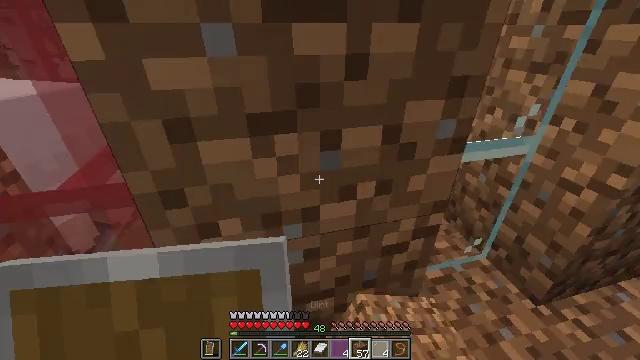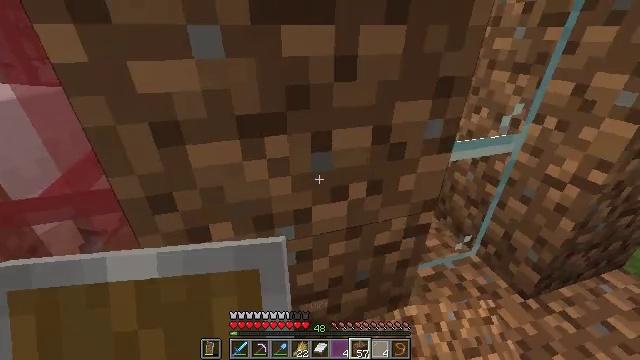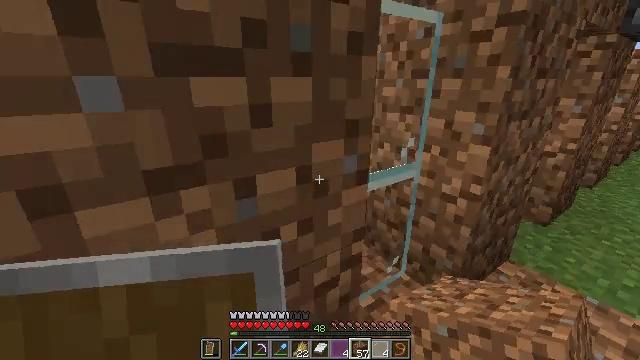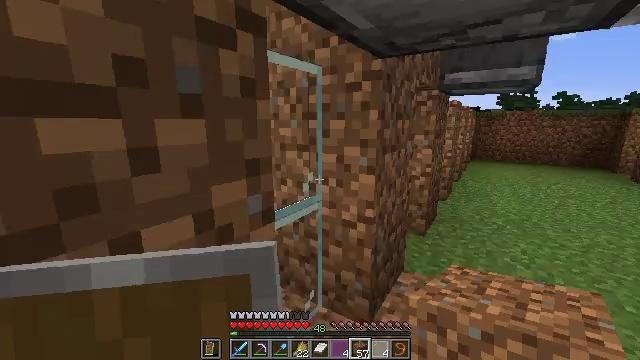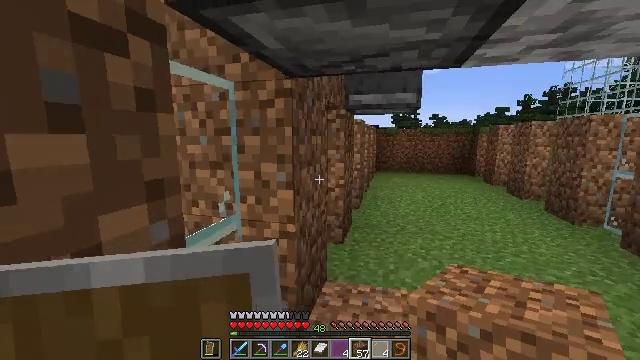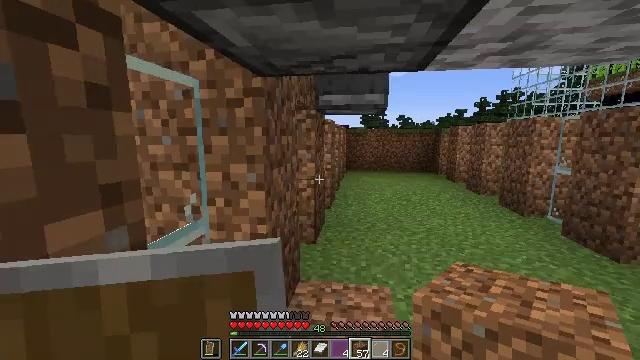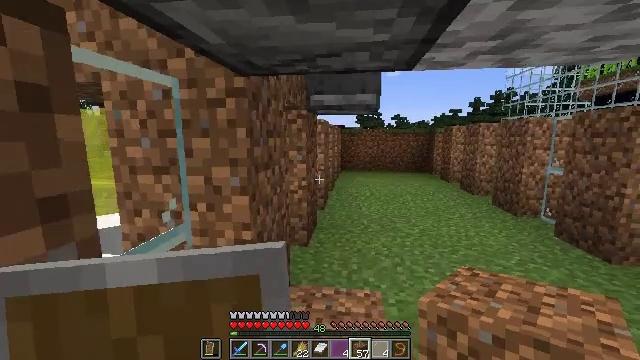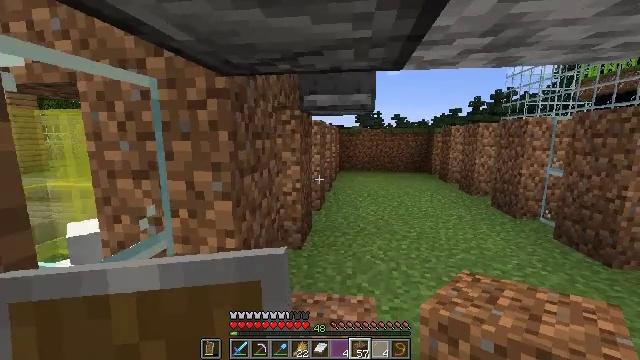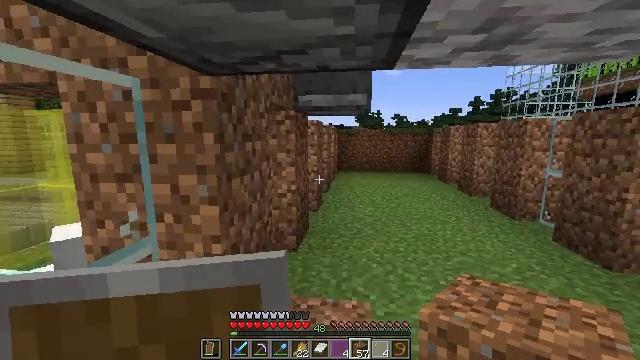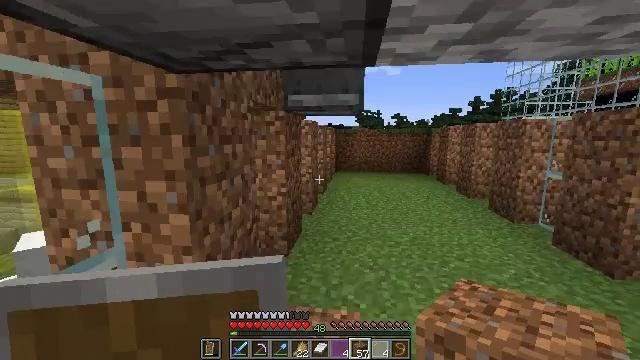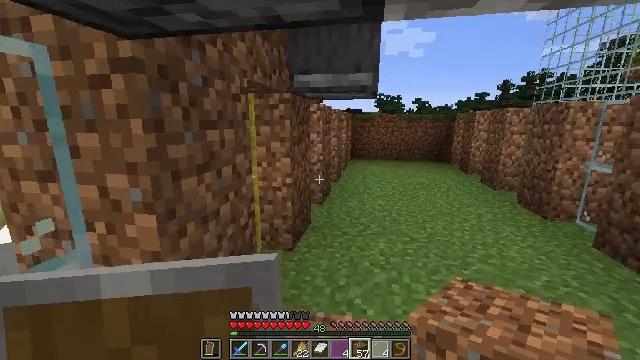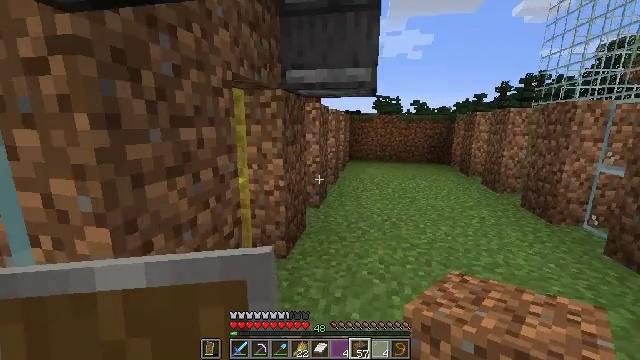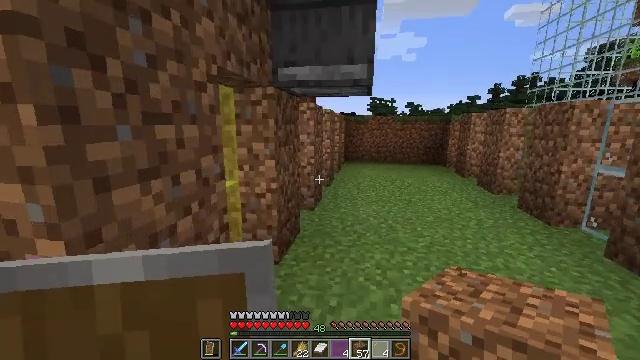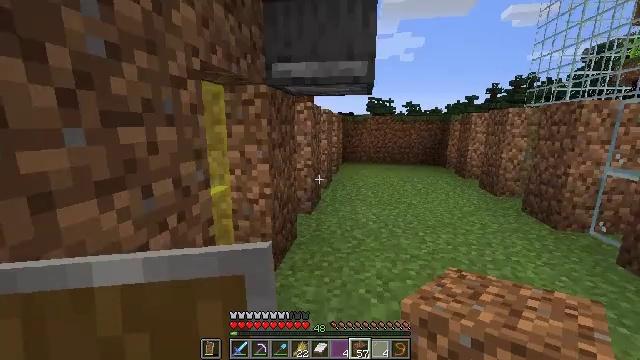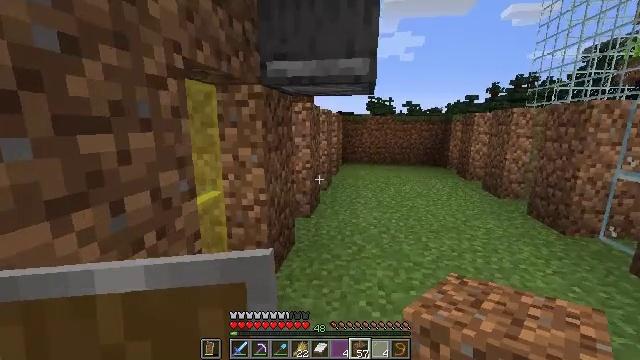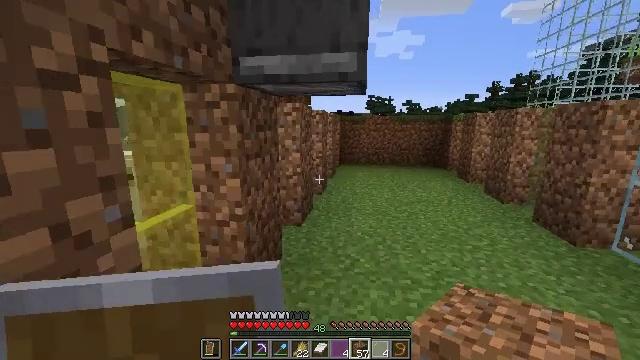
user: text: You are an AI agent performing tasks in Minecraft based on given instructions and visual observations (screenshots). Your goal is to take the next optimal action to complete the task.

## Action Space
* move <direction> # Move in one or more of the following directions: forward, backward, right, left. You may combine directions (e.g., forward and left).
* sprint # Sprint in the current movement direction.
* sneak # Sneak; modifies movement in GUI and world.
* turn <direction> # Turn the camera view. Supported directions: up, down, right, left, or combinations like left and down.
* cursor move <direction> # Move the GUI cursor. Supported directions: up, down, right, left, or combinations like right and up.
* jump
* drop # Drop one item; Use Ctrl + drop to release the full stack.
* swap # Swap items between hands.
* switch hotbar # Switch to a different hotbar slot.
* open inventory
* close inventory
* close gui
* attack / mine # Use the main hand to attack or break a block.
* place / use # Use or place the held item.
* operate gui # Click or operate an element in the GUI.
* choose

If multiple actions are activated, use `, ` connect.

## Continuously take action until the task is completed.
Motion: motion action
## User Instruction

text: Combat the sheep.
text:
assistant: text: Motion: turn right
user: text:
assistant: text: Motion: turn right and up
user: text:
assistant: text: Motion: turn right and up
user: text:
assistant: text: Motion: turn right and up
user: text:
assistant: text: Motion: turn right
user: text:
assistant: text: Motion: move forward and move right
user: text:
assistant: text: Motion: move forward and move right
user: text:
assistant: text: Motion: move forward and move right
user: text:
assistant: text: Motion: move forward
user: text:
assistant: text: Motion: move forward, turn left and down
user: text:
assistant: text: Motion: move forward
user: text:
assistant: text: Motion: move forward, turn right
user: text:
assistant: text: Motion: move forward
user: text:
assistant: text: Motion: move forward and move right
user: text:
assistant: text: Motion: move forward and move right
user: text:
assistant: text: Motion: move forward and move right
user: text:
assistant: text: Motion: move forward and move right
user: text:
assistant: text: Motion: move forward and move right
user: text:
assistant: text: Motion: move forward and move right, turn left
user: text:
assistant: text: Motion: move forward and move right, turn left and down
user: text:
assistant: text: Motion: move forward and move right, turn left
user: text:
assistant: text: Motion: move forward and move right, turn left
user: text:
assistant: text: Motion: move forward and move right, turn left
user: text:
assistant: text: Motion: move right, turn left
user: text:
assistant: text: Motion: move right, turn left and down
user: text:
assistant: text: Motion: turn left and up
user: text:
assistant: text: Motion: turn right
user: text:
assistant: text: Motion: turn right
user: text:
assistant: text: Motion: turn left and down
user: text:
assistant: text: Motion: turn left and down